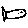
Label: fish